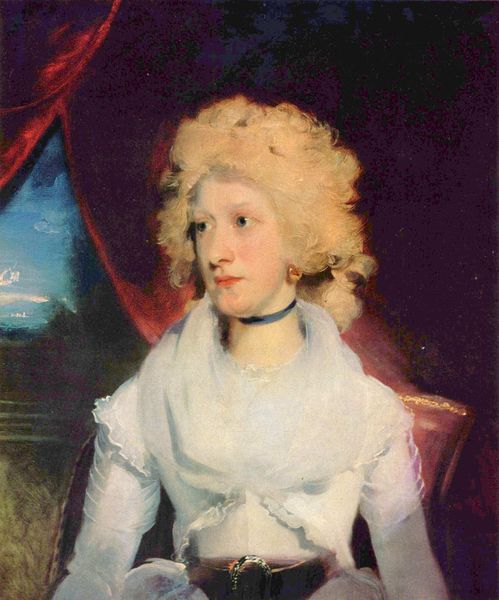
Titel: Porträt der Miss Martha Carry
Künstler: Thomas Lawrence
Standort: Madrid
Institution: Museo del Prado
Schlagwörter: baum, blau, blätter, dunkel, gemälde, himmel, schatten, weiß, wolken, bäume, grün, landschaft, mädchen, sitzen, abend, braun, elegant, fenster, flou, frankreich, frau, frisur, grau, haar, hell, hintergrund, kleid, licht, mund, nacht, nase, ohr, ohrring, paris, profil, schmuck, schwarz, stuhl, ausblick, blick, dame, gürtel, rot, tuch, wiese, wolke, malerei, ornament, blond, jacke, jung, augen, band, barock, faru, gesicht, kragen, mensch, samt, spitze, ärmel, bildnis, hals, portrait, porträt, rückenlehne, vorhang, öl, auge, gold, haare, halbfigur, reich, sessel, ohrringe, spitzen, brosche, brustbild, bruststück, england, kinn, kontrast, lippen, locke, locken, rosa, seide, traurig, wald, zart, oval, perücke, aussicht, wangen, lehne, sitz, halsband, mieder, tüll, kette, lila, violett, wise, loge, ölgemälde, polster, salon, sitzende, steif, vorhänge, büste, halstuch, jaune, oreille, yeux, draperie, stufen, nachdenklich, rüsche, rüschen, halsschmuck, kropfband, zierlich, schnalle, hell dunkel, helligkeit, blanc, noir, seite, brokat, damast, biedermeiser, biedermeier, halbprofil, silbern, leder, riche, vue, assis, blanche, chaise, rouge, anglais, sombre, aristocrate, femme, fenetre, décor, ciel, nature, paysage, peinture, blonde, bordeaux, robe, purpur, weiße haut, vorhanf, bleu, voile, bijou, boucle, boucle d'reille, boucles, ceinture, chevelure, collier, fille, costume, fauteuil, intérieur, rideau, couleur, huile, manet, mondän, theatre, jeune, buste, chale, triste, visage, turner, tableau, gürtelschnalle, jardin, amre, tenture, drap, dentelle, noire, cheveu, coiffure, ohrstecker, angleterre, perruque, courtine, scene, fond, spectacle, reine, pose, blick raus, regard, accessoires, hogarth, assise, ble, himmrl, gainsborough, siege, ouverture, fuyant, robe blanche, ruban, levres, anglaise, aristocratie, bijoux, cordon, cou, dignite, portrait de femme, rideai, silberner mond, tulle, wehender vorhagne, zarte haut, lippenrot, belle, 1900, grosser guertel, künstelerin, boucle d'oreille, pourpre, ouverture sur l'extérieur, rideau rouge, boucles d'oreille, velours, bouclee, ciel bleu, rideu, bloncde, chaine, rocbe, feme, weiß gürtel, choker, lockdn